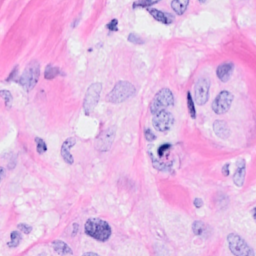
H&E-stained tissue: Breast